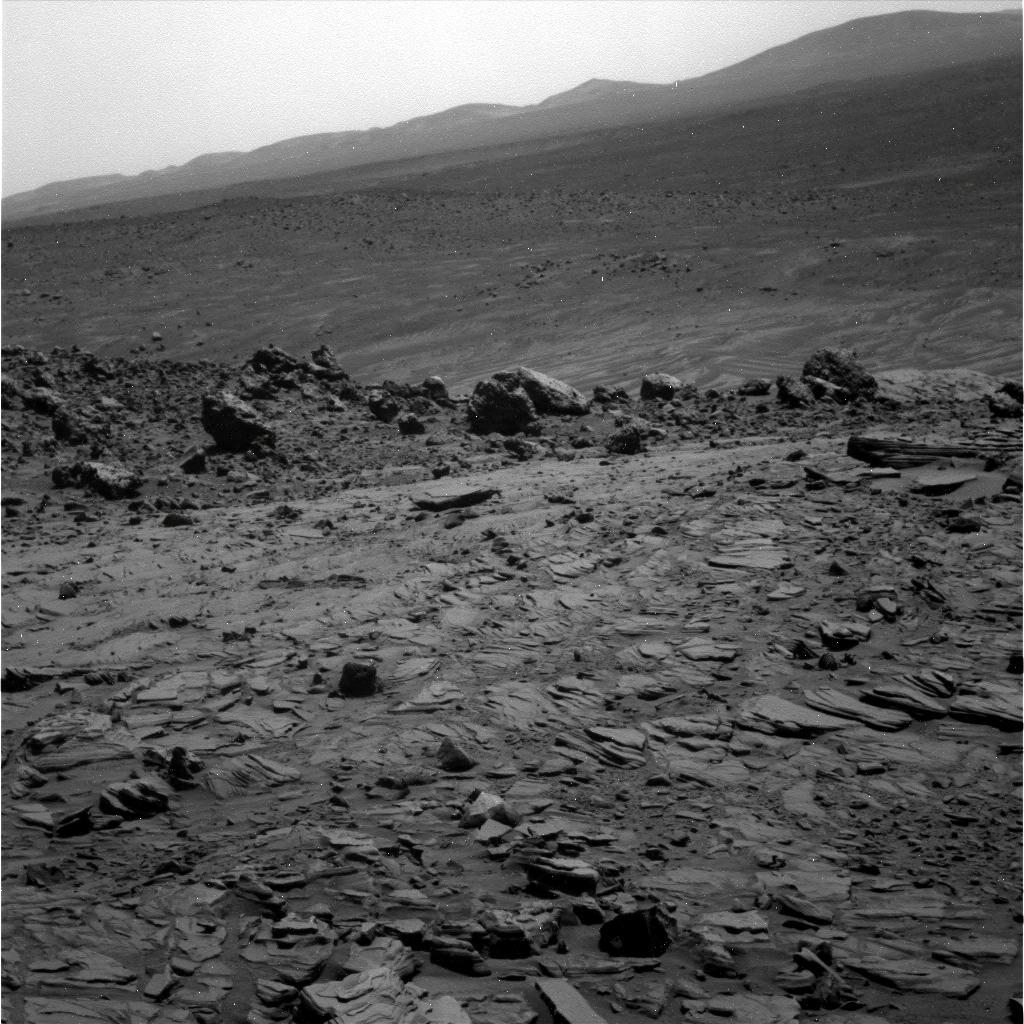
Terrain classes present: Bedrock, Gravel / Sand / Soil, Rock, Shadow, Sky / Distant Mountains